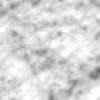
Label: no_change